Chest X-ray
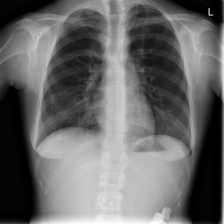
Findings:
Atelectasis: negative
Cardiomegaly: negative
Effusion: negative
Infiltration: negative
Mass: negative
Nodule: negative
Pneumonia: negative
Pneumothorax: negative
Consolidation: negative
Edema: negative
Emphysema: negative
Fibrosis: negative
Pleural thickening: negative
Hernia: negative